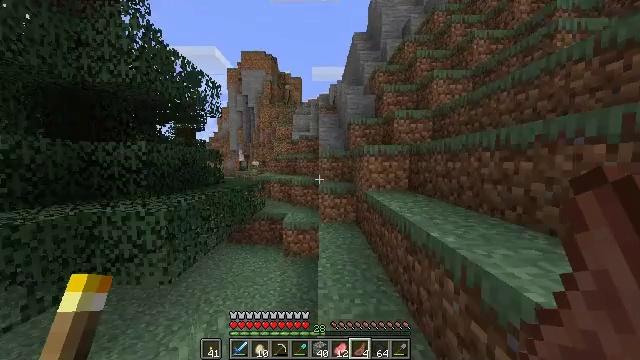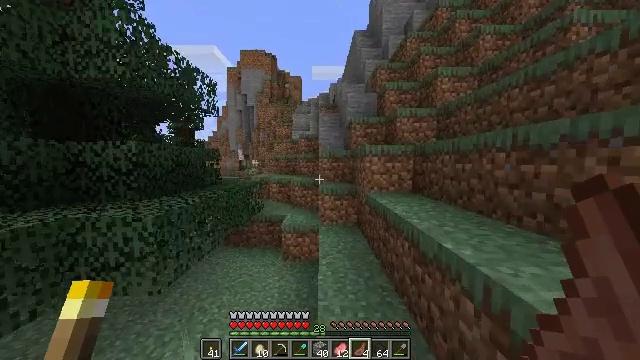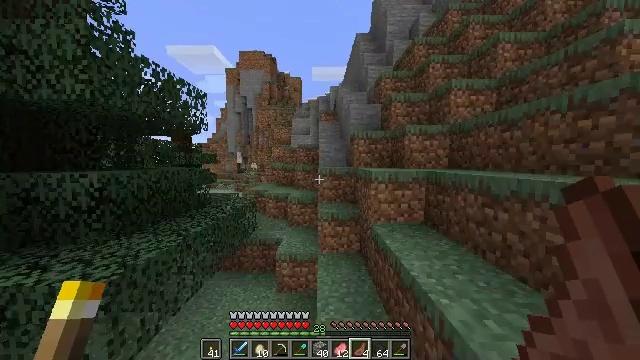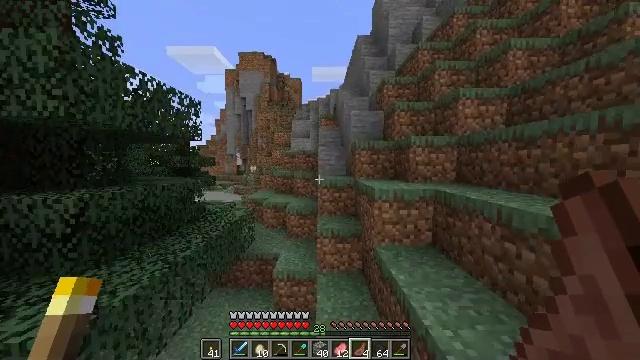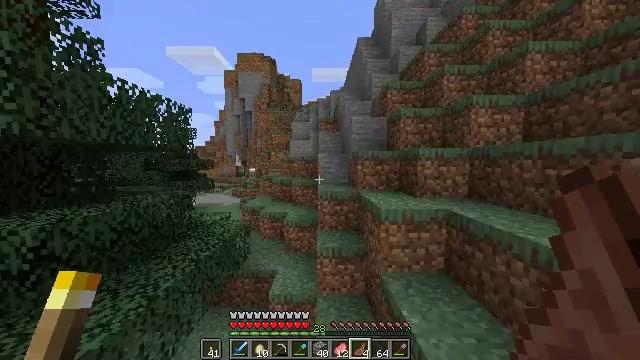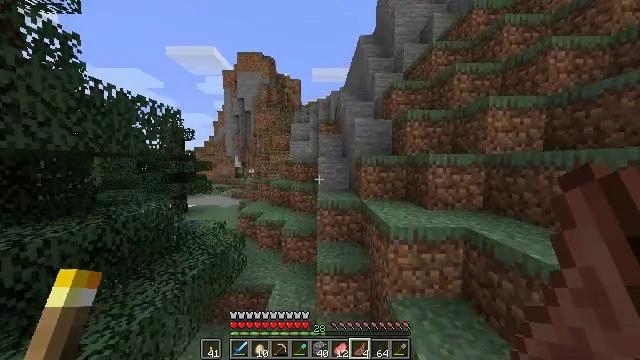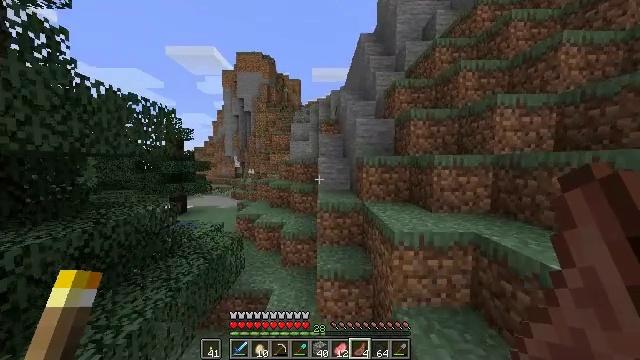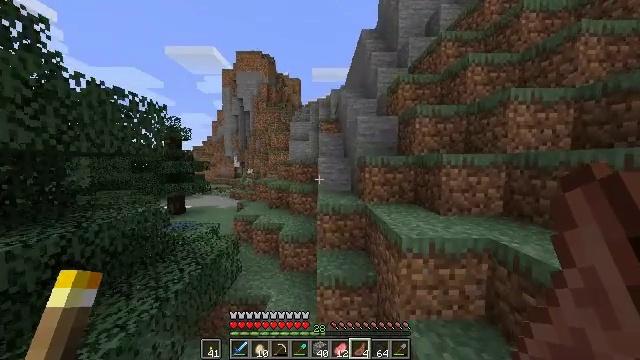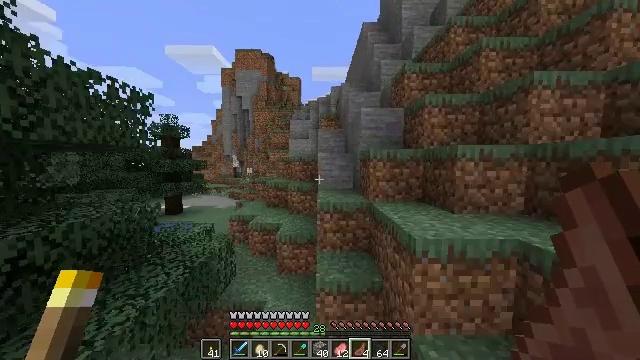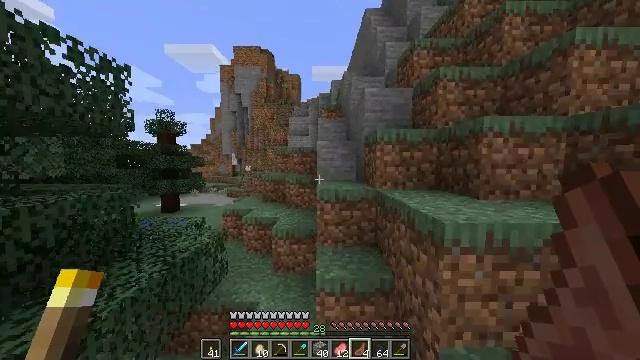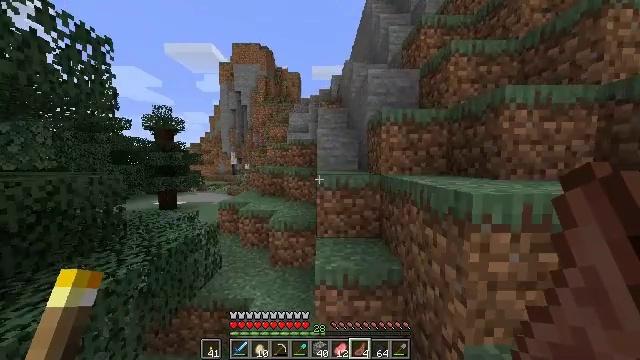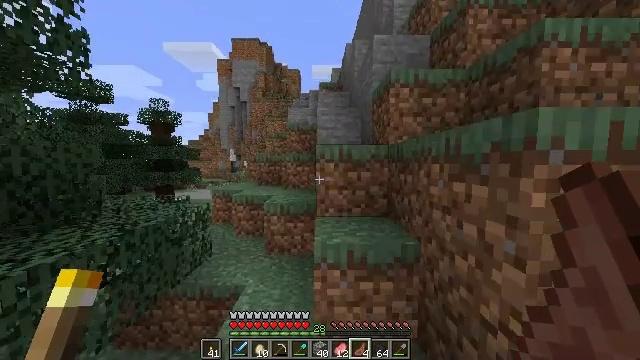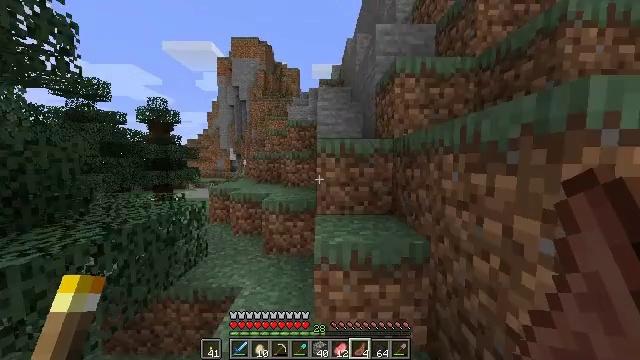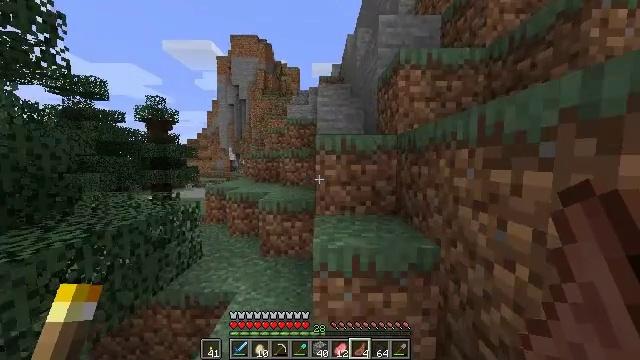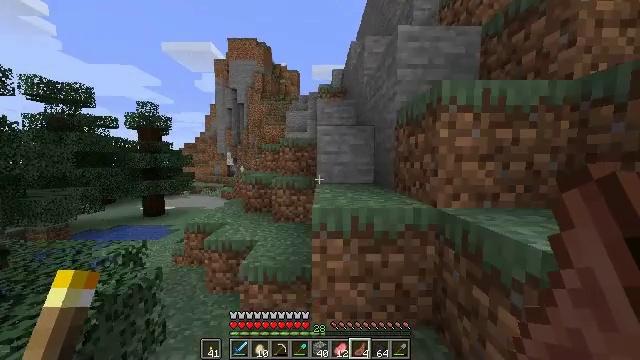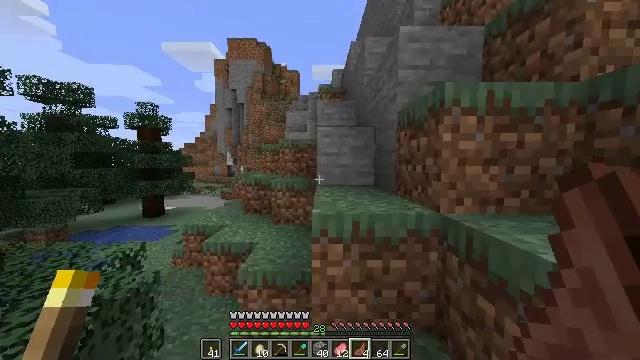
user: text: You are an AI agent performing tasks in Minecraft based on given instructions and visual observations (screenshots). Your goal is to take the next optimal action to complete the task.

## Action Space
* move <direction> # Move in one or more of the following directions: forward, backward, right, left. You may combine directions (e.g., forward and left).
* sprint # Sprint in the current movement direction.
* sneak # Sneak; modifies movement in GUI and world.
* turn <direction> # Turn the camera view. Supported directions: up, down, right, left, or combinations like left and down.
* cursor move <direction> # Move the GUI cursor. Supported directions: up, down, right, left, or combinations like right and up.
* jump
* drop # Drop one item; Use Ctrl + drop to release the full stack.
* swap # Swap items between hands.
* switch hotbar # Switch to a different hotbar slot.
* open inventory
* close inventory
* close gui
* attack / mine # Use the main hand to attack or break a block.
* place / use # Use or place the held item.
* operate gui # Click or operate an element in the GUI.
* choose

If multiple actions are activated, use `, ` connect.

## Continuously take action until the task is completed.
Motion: motion action
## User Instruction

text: Hunt animals.
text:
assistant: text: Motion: move forward, jump
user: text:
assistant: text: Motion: move forward, jump
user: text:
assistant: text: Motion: move forward, jump
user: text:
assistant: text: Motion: move forward, jump
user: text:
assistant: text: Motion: move forward, jump
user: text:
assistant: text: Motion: move forward, jump
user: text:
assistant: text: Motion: move forward, jump
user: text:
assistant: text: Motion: move forward, sprint, jump
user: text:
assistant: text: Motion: move forward, sprint, jump
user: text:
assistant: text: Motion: move forward, sprint, jump
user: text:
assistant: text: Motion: move forward, sprint, jump
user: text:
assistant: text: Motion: move forward, sprint, jump
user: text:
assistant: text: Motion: move forward, sprint, jump
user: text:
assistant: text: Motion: move forward, sprint, jump
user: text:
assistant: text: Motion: move forward, sprint, jump
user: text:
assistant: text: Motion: move forward, sprint, jump
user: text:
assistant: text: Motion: move forward, sprint, jump
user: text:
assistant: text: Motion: move forward, sprint, jump
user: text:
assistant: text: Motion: move forward, sprint, jump
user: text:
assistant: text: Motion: move forward, sprint, jump
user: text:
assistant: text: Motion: move forward, sprint, jump
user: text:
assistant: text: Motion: move forward, sprint, jump
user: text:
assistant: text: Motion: move forward, sprint, turn left and down, jump
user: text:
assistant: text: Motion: move forward, sprint, jump
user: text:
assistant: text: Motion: move forward, sprint, jump
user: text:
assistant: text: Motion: move forward, sprint, jump
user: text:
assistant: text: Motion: move forward, sprint, jump
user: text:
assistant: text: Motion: move forward, sprint, jump
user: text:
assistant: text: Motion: move forward, sprint, jump
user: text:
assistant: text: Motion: move forward, sprint, jump